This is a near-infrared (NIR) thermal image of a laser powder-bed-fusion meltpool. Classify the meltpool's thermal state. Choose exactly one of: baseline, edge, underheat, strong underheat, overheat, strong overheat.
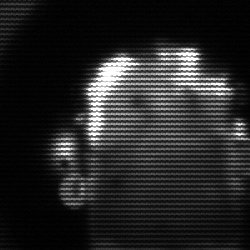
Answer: baseline